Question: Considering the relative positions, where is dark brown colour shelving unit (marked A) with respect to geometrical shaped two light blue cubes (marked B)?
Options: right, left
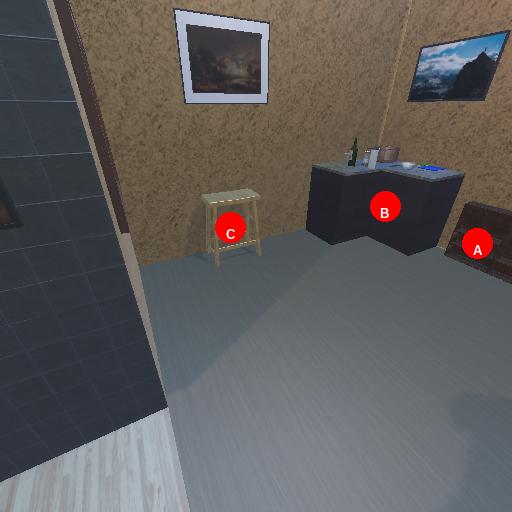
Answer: right